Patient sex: M
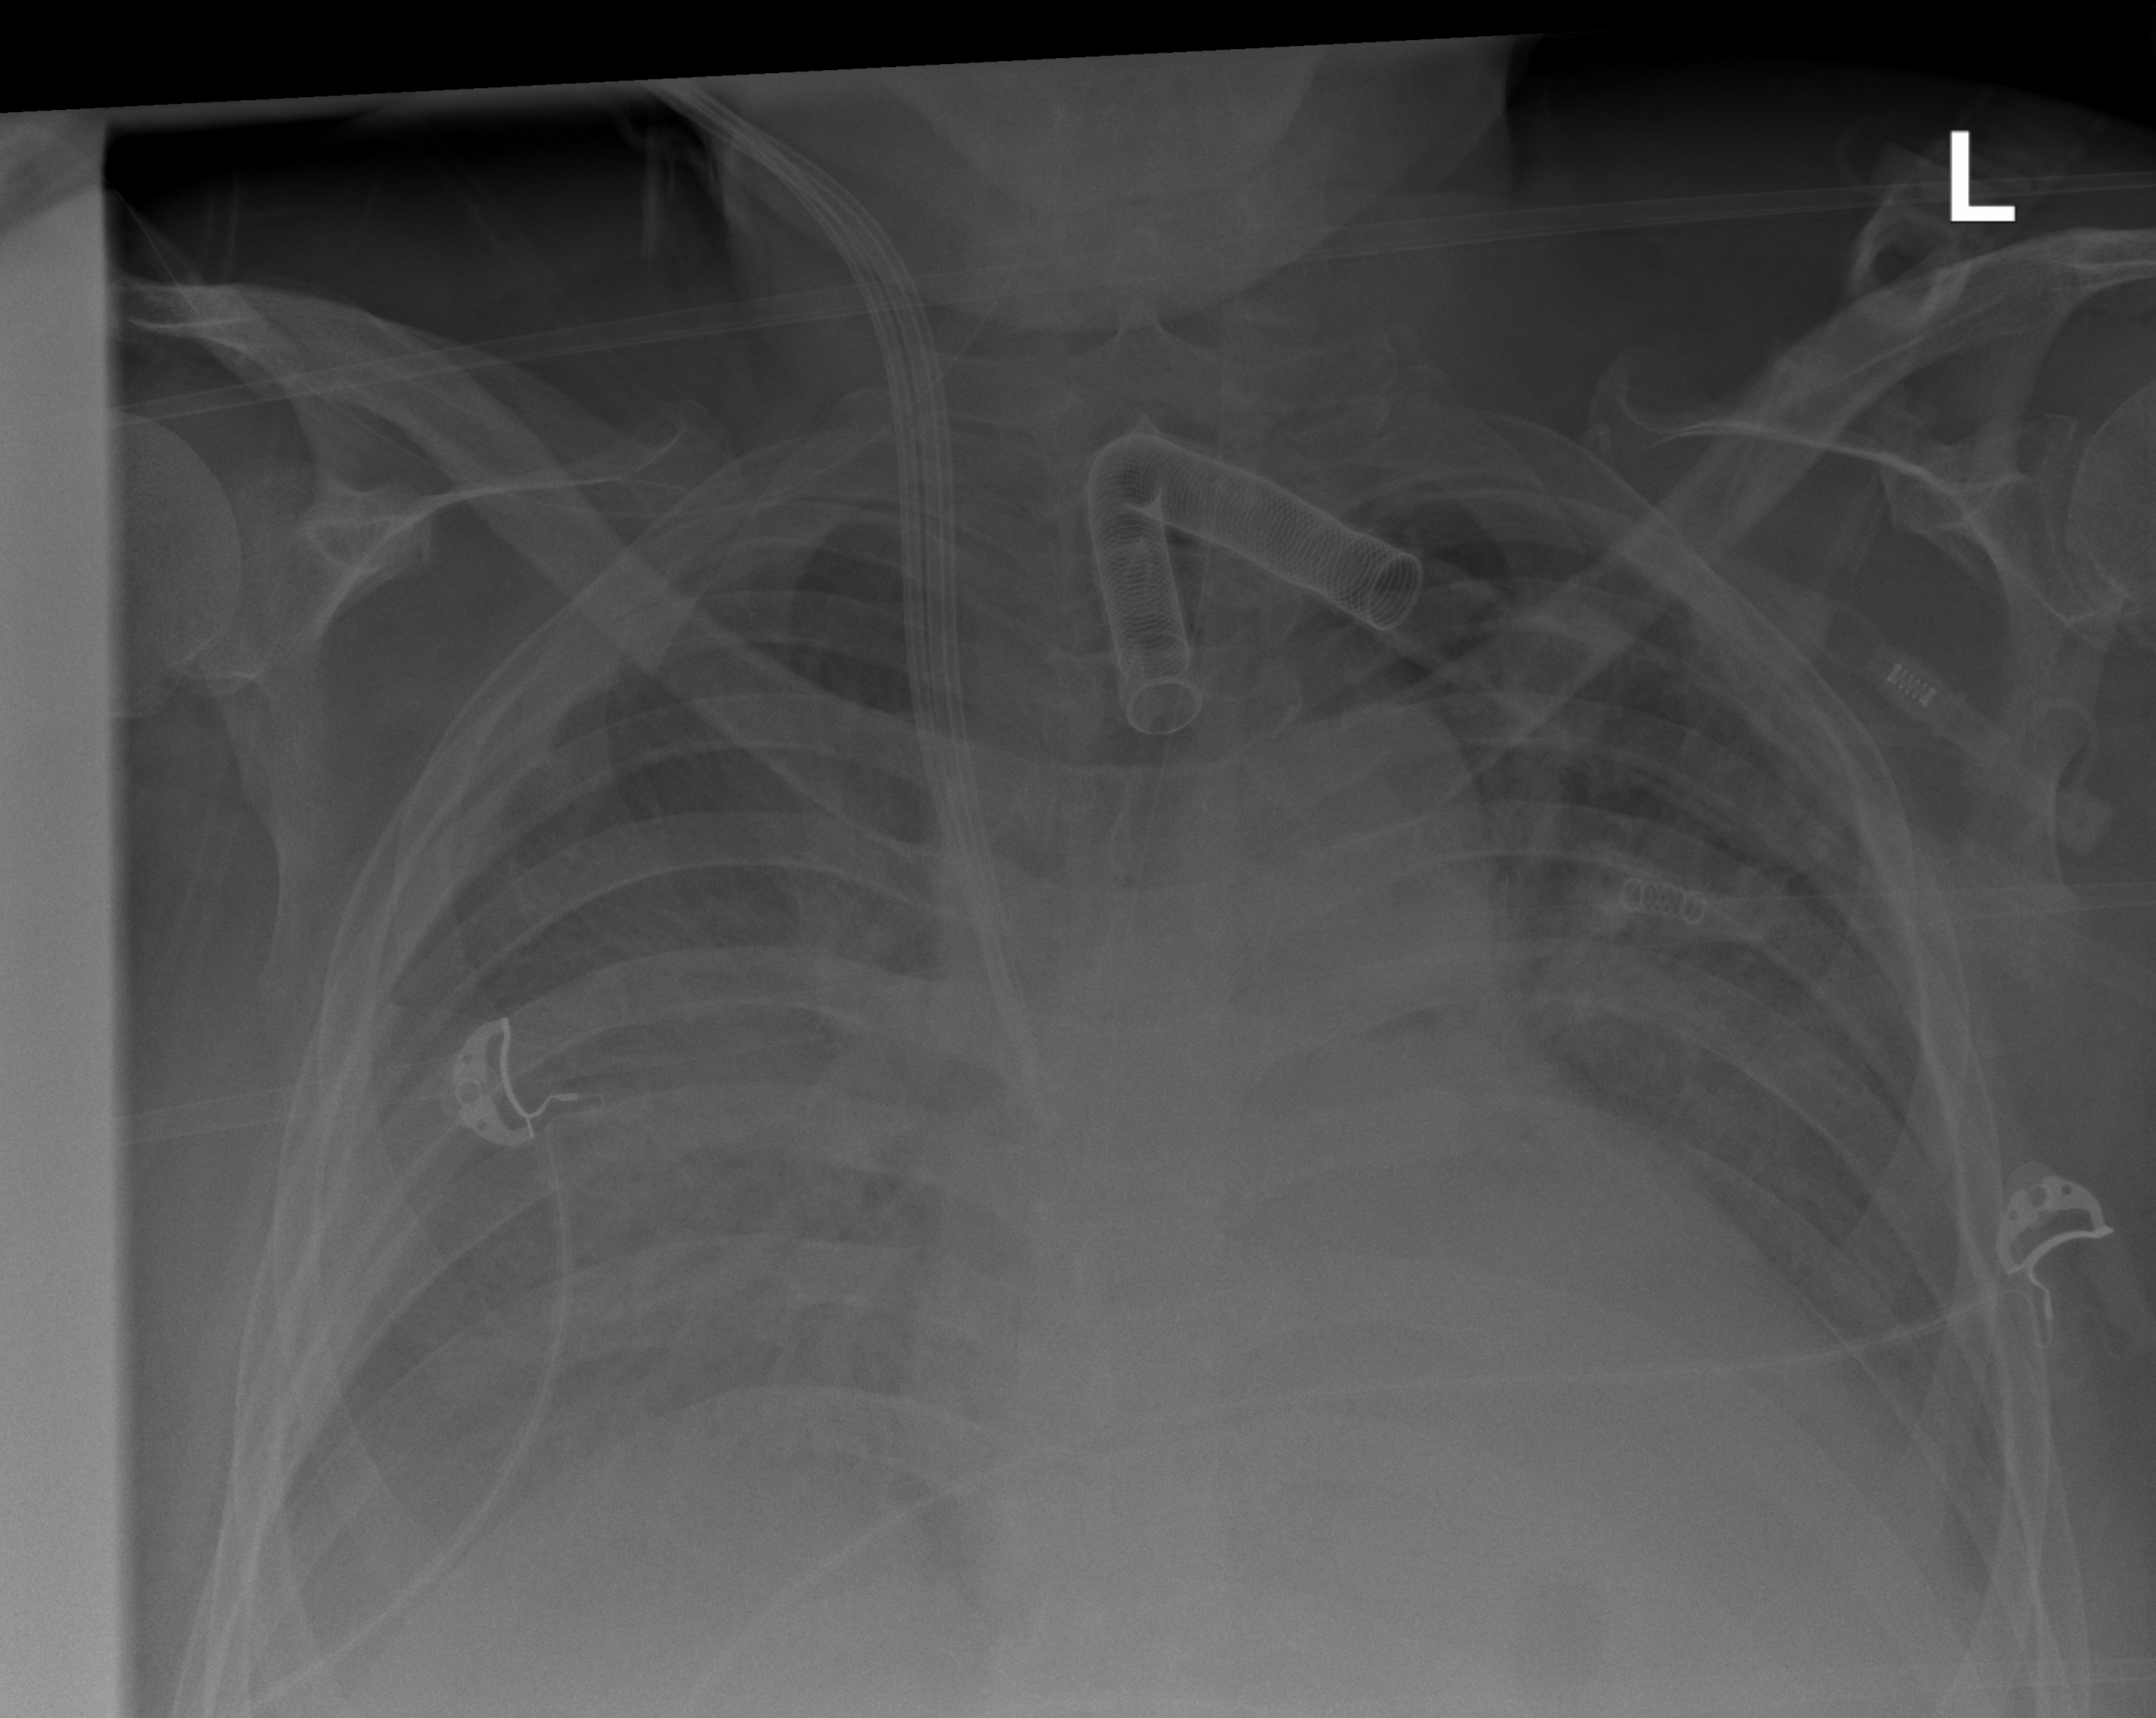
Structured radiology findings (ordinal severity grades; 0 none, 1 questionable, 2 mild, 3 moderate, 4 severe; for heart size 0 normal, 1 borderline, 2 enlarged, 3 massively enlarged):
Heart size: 2
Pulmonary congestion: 2
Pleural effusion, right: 3
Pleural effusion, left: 3
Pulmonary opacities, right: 3
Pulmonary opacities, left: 3
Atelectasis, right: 3
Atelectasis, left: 3